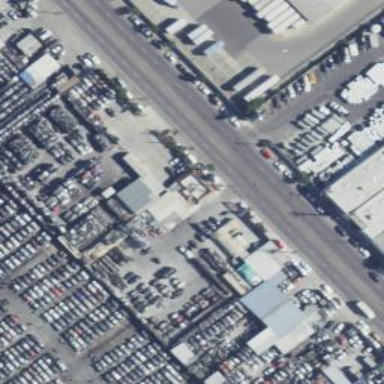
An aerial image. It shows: Warehouse.